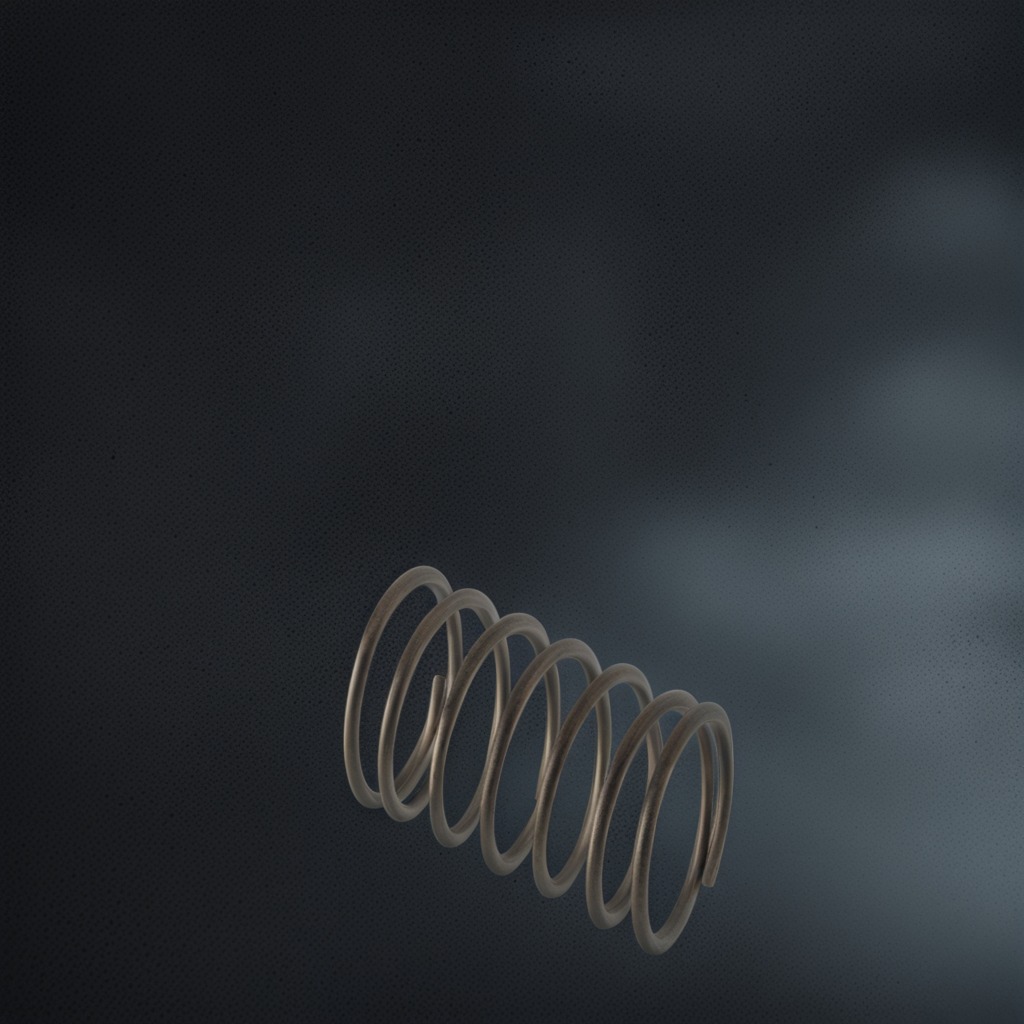
A coiled metal spring is lying on a clean granite table inside a workshop at night.